Question:
My problem is that the border for the 'main' div doesn't extend to the bottom of the window.
Here's the stylesheet:
'''
body {
margin:0px;
padding:0px;
background-color:#F7F7F7;
}
#nav {
background-color:#F7F7F7;
border-top:10px solid #89B7C4;
height:45px;
padding-top:20px;
padding-left:200px;
border-bottom:1px solid #7597A1;
}
#nav a {
text-decoration:none;
}
#nav a:visited {
color:#000;
}
#sidebar {
float:left;
padding:15px;
}
#main {
float:left;
border-right:1px solid #7597A1;
width:800px;
margin-left:200px;
margin-top:0px;
margin-bottom:0px;
padding-top:10px;
}
'''
Here's the page source:
'''
<!DOCTYPE html PUBLIC "-//W3C//DTD XHTML 1.0 Transitional//EN"
"http://www.w3.org/TR/xhtml1/DTD/xhtml1-transitional.dtd">
<html xmlns="http://www.w3.org/1999/xhtml" xml:lang="en" lang="en">
<head>
<meta http-equiv="content-type" content="text/html;charset=UTF-8" />
<title>home: index</title>
<link href="/stylesheets/application.css?<PHONE>" media="screen" rel="stylesheet" type="text/css" />
<script src="/javascripts/prototype.js?<PHONE>" type="text/javascript"></script>
<script src="/javascripts/effects.js?<PHONE>" type="text/javascript"></script>
<script src="/javascripts/dragdrop.js?<PHONE>" type="text/javascript"></script>
<script src="/javascripts/controls.js?<PHONE>" type="text/javascript"></script>
<script src="/javascripts/application.js?<PHONE>" type="text/javascript"></script>
</head>
<body>
<div id="nav">
#nav &middot;
<a href="#">link1</a> &middot; <a href="#">link2</a> &middot; <a href="#">link3</a> &middot; <a href="#">link4</a>
</div>
<div id="main">
#main<br><br>
<br><br><br><br><br><br><br><br><br><br>
</div>
<div id="sidebar">
#sidebar<br>
<a href="#">link1</a> <br> <a href="#">link2</a> <br> <a href="#">link3</a> <br> <a href="#">link4</a>
</div>
</body>
</html>
'''
I had to put breaks in 'main' to see how the border would look. This is not ideal. I would like the border to display even if there's little to no content in the 'main' div.
If you have any ideas on how to get it to extend all the way down to the bottom of the page, I'd really appreciate it.
Any other tips on cleaning up the CSS would also be appreciated.
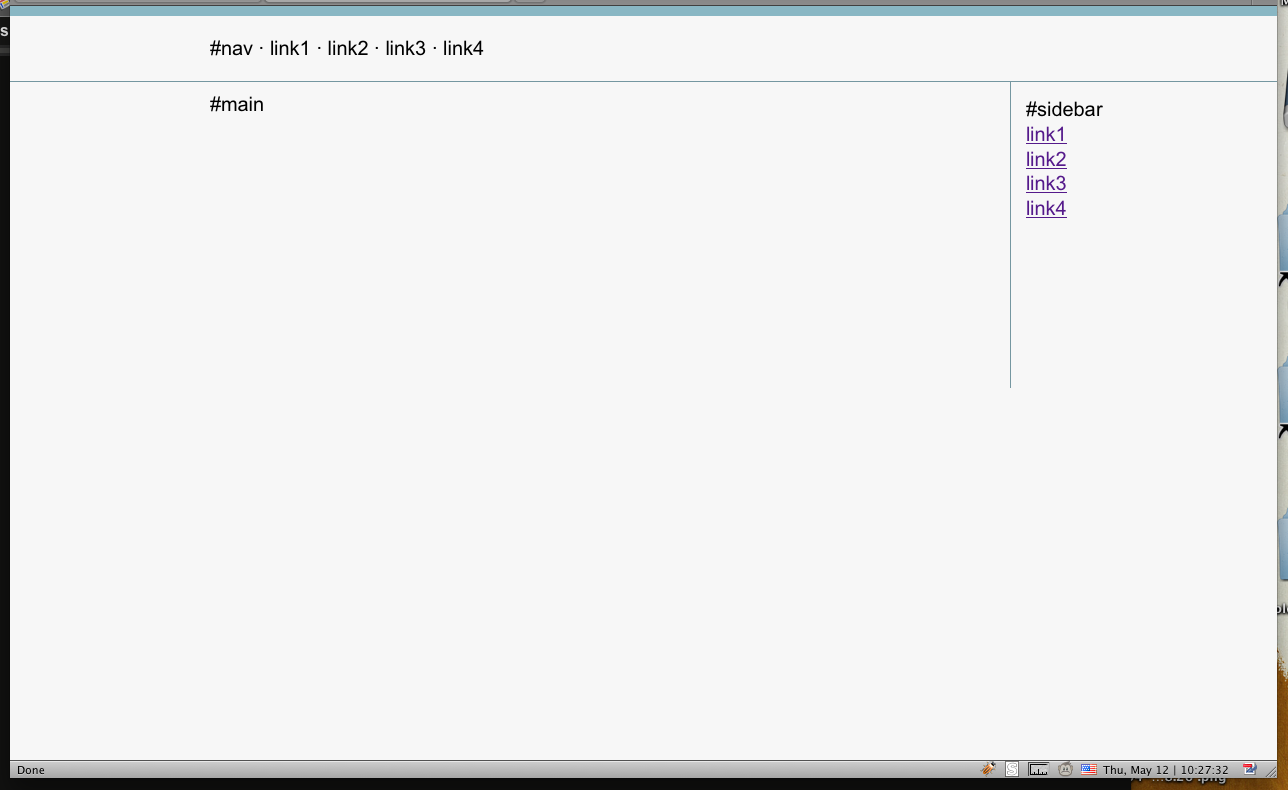
Answer: You have a classic equal height column problem. Here is just one of the many links to show you how to accomplish what you want: <URL>